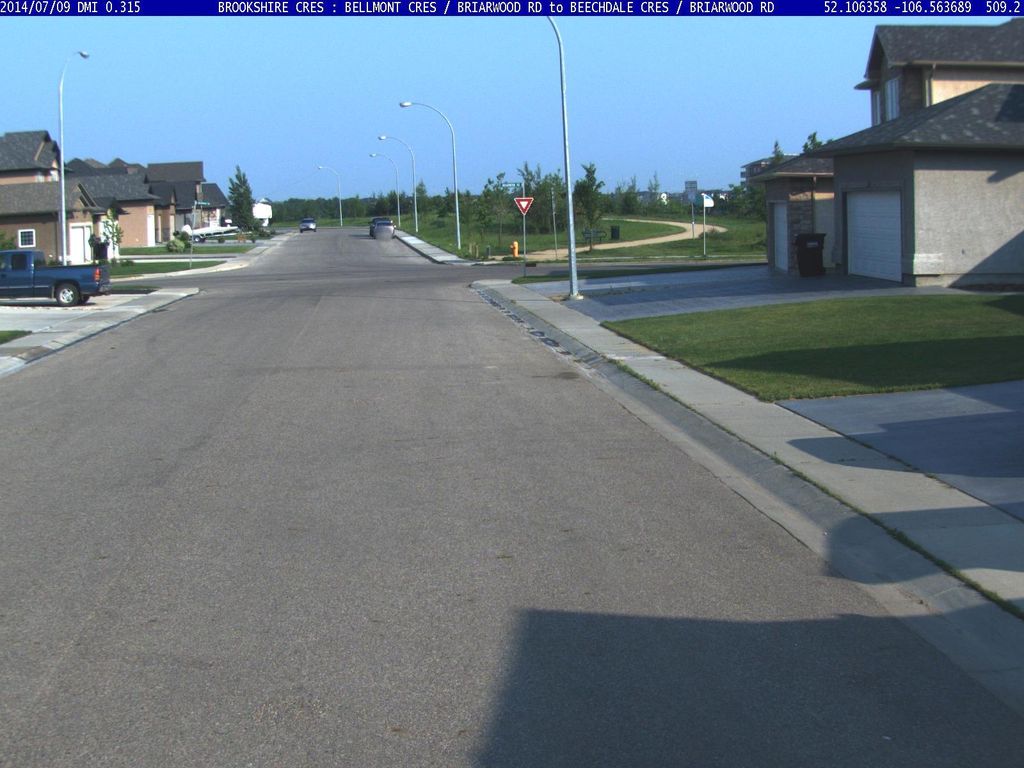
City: saskatoon